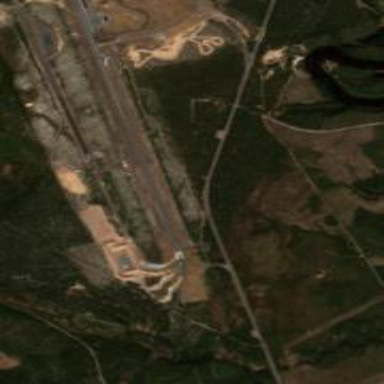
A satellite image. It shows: Runway at airport.